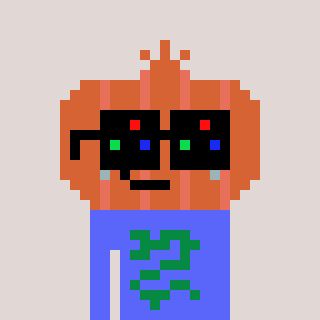
a pixel art character with square black sunglasses, a onion-shaped head and a purple-colored body on a warm background